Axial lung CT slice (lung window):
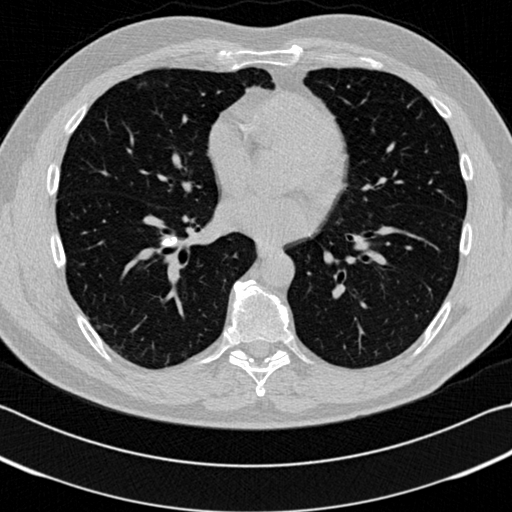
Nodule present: no